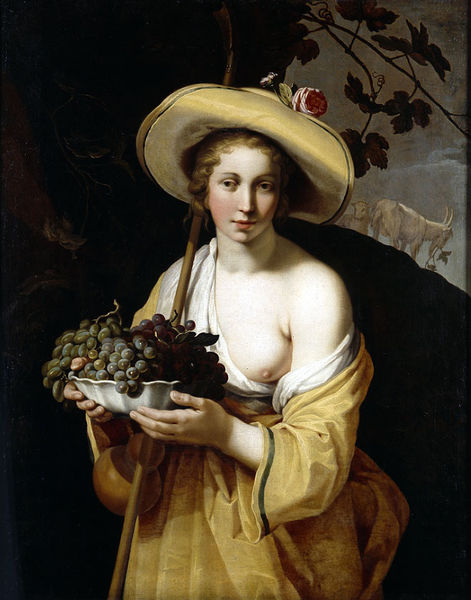
Titel: Hirtin mit Traubenschale
Künstler: Abraham Bloemaert
Standort: Karlsruhe
Institution: Staatliche Kunsthalle Karlsruhe
Schlagwörter: baum, berg, blau, blätter, dunkel, gemälde, haut, nackt, schatten, weiß, gelb, grün, mädchen, blume, blumen, brust, busen, finger, frau, hintergrund, hut, kleid, licht, mund, nase, schwarz, blüte, blüten, dame, obst, rose, rot, schirm, tier, blond, hemd, jung, angebot, augen, barock, falten, gesicht, halten, schale, schüssel, teller, tragen, hals, holland, hände, niederlande, portrait, porträt, öl, gewand, haare, mantel, blatt, kontrast, lippen, locken, rosa, schulter, stock, früchte, helldunkel, krug, kürbis, ranken, trauben, brüste, hintern, sommer, stab, fahne, ernte, sammeln, kuh, herbst, ziehen, ölgemälde, wein, entblösst, schaf, zweig, jugend, sex, allegorie, personifikation, göttin, ranke, obstschale, weintrauben, früchteschale, gut, entblöst, fressen, firniss, weinlaub, muschel, hörner, stange, traube, hirtenstab, porträit, rebe, reben, weinranken, weinrebe, weinstock, bock, kelle, hirte, hirtin, schäfer, schäferin, ziegenbock, ziege, stecken, fruchtbarkeit, weinblatt, weinranke, ziegen, umhand, weinreben, geis, gemse, weiblichkeit, pax, nippel, gämse, sinnlichkeit, barbusig, hirthe, frai, kalebasse, hüterin, brist, ziegenhirtin, nackte brust, #bluse, treuben, gelbes gewand, chiaoscuro, pastorelle, busenhemd, lichrt, mittelalter